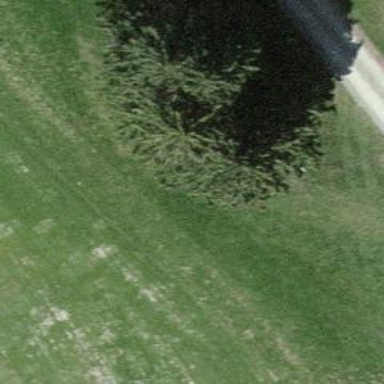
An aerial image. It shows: Urban area featuring tree as natural element.